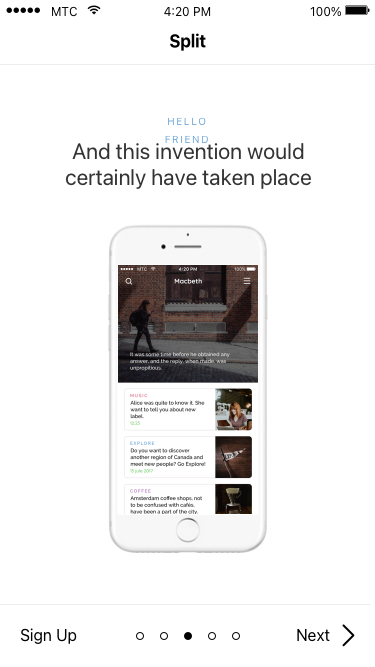
Text in this UI design:
Sign Up
And this invention would certainly have taken place
Hello friend